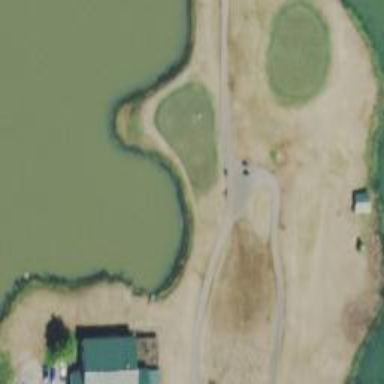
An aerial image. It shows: Path for both road and golf.